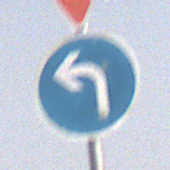
Verkehrszeichen: VorgeschriebeneFahrtrichtungLinks
Zusatzzeichen oben: VorfahrtGewaehren
Umgebung: Outdoor, Nature
Tageszeit: MorningAfternoon
Wetter: PartlyCloudy
Licht: Natural
Jahreszeit: NotSpecified
Kontrast: MediumContrast